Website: apple
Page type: store-pickup
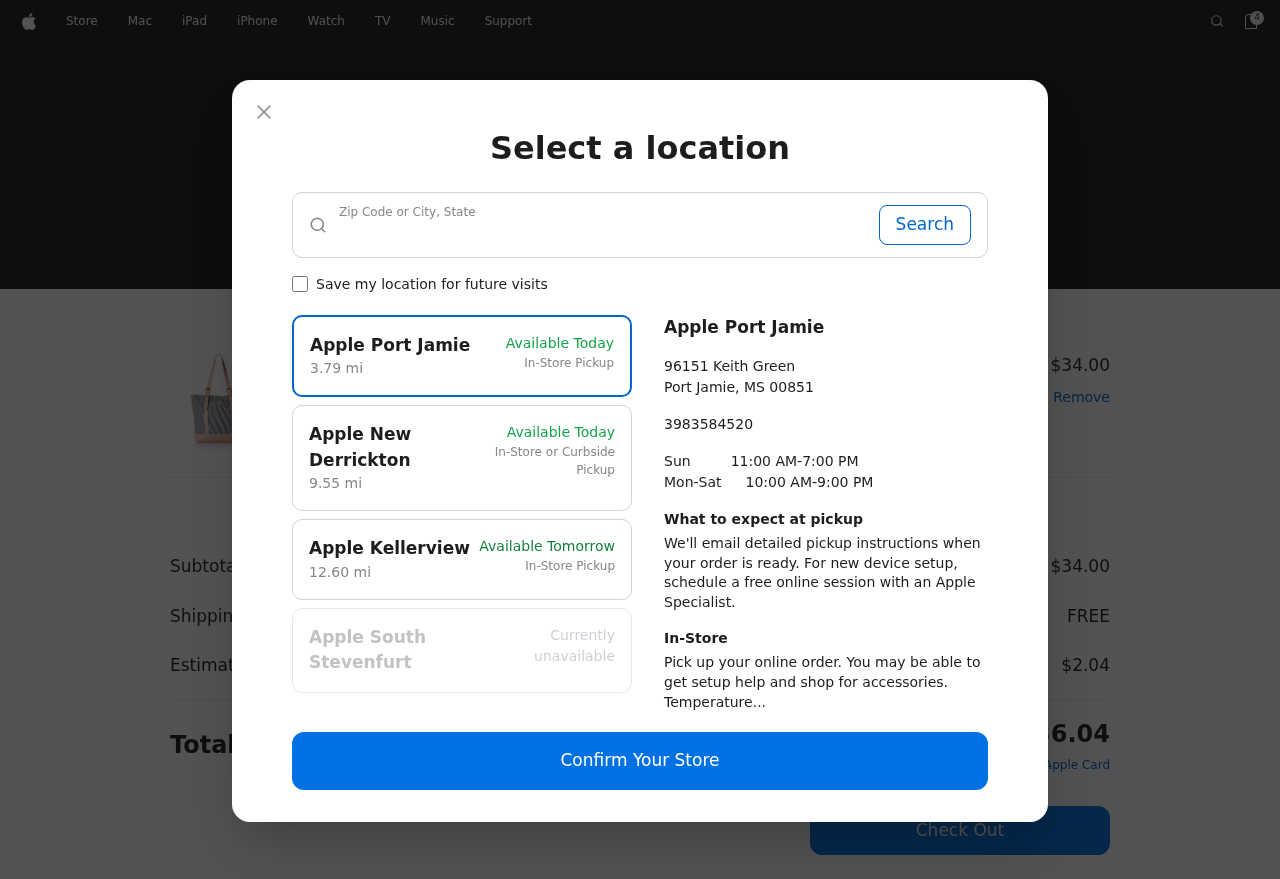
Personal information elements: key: PII_CITY_STATE
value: East Jamesburgh, MS
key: PII_LOCATION1_CITY
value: Apple Port Jamie
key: PII_LOCATION1_CITY_STATE_ZIP
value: Port Jamie, MS 00851
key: PII_LOCATION1_STREET
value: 96151 Keith Green
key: PII_LOCATION2_CITY
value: Apple New Derrickton
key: PII_LOCATION3_CITY
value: Apple Kellerview
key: PII_LOCATION4_CITY
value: Apple South Stevenfurt
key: PII_PHONE
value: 3983584520
Product elements: key: PRODUCT1_NAME
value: Flavia Women's Handbag (Lt Pink)
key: PRODUCT1_PRICE
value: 34
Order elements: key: ORDER_NUM_ITEMS
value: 4
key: ORDER_TOTAL
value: $36.04
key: ORDER_SUBTOTAL
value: $34.00
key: ORDER_SHIPPING_COST
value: FREE
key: ORDER_TAX
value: $2.04
Search elements: key: SEARCH_CITY_STATE
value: East Jamesburgh, MS